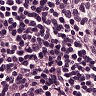
Metastatic tissue present: no